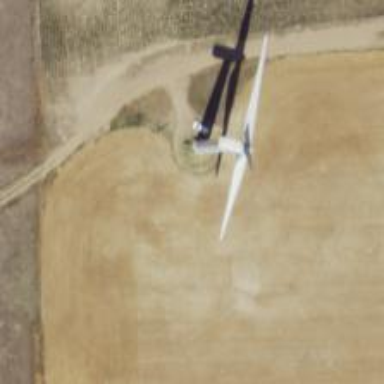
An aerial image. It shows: Wind turbine generator that utilizes wind as its source for generating electricity. It is of the horizontal axis type.